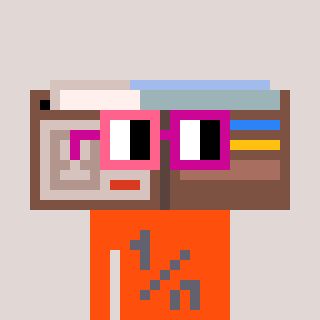
a pixel art character with square pink and red glasses, a wallet-shaped head and a orange-colored body on a warm background